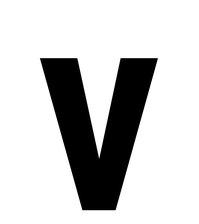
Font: Roboto_Condensed_SemiBold